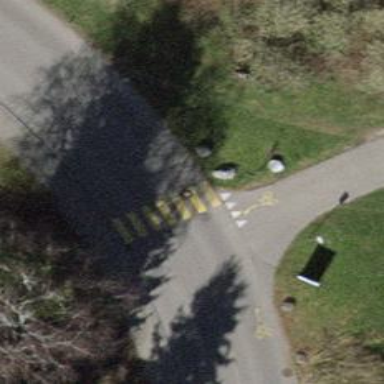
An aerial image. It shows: Marked road crossing.